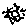
Label: sun